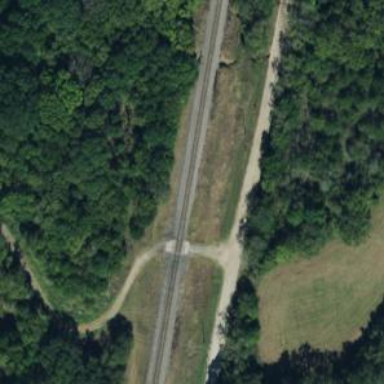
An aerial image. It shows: Level crossing along the railway.